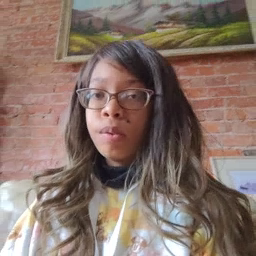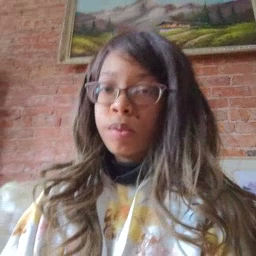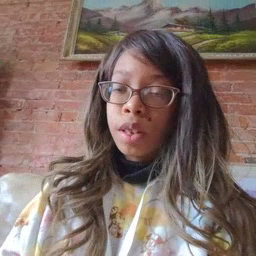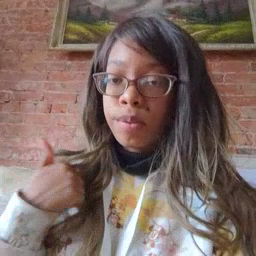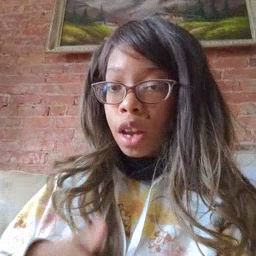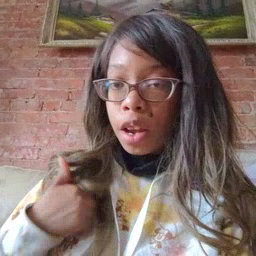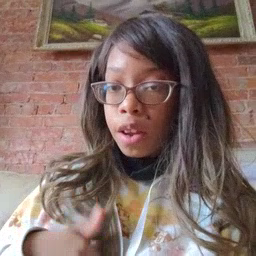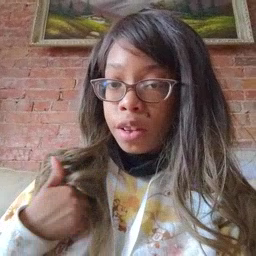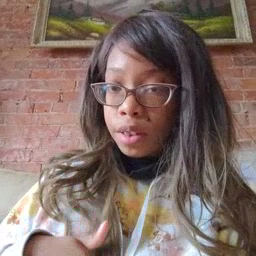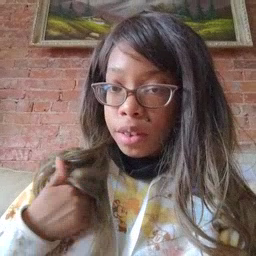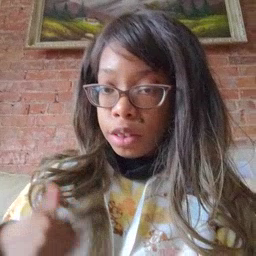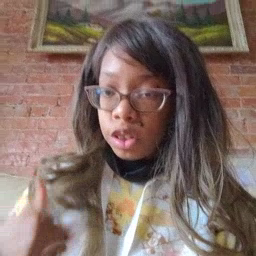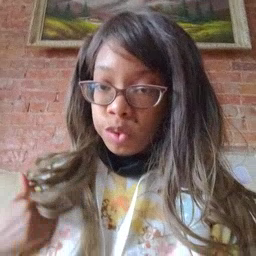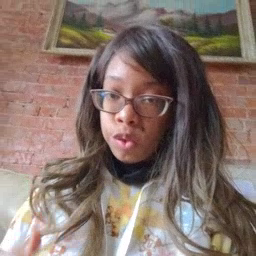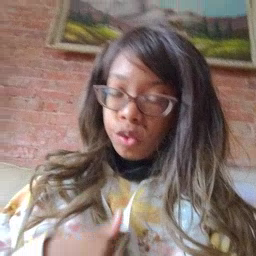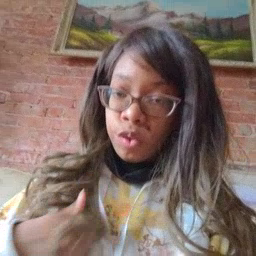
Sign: bath